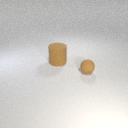
small brown rubber sphere in front of large brown rubber cylinder